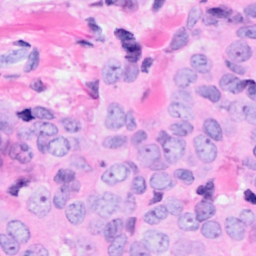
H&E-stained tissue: Breast